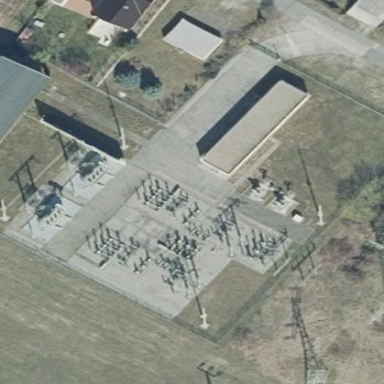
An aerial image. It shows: Outdoor distribution substation.